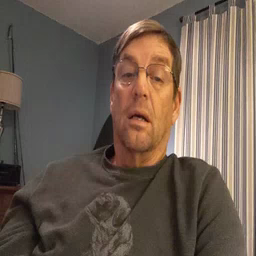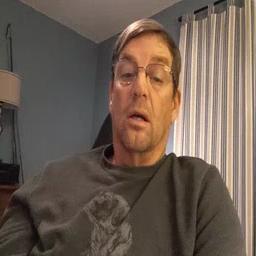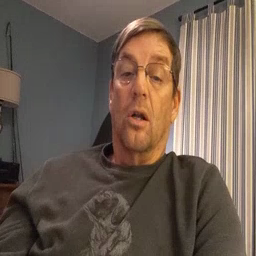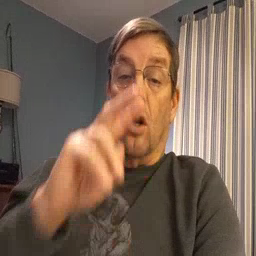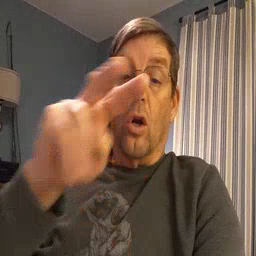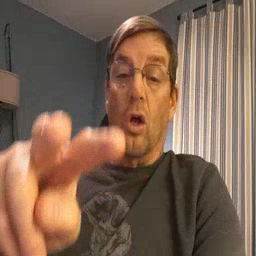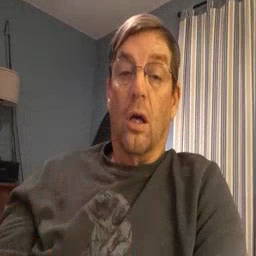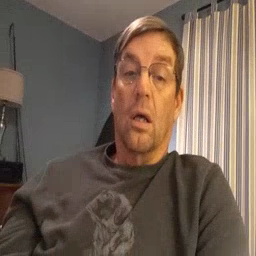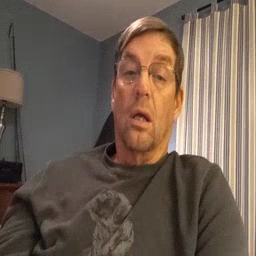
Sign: look